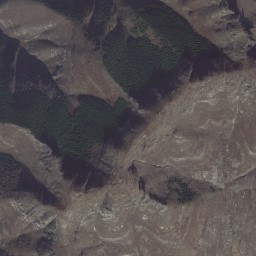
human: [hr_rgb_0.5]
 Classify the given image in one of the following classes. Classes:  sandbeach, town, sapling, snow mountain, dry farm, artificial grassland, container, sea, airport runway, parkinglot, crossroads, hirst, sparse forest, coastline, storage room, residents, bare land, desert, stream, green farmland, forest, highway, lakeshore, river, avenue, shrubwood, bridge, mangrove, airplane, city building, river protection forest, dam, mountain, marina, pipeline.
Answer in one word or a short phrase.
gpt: mountain